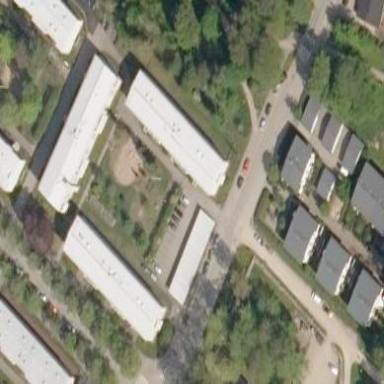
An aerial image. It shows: Image showing building with apartments.